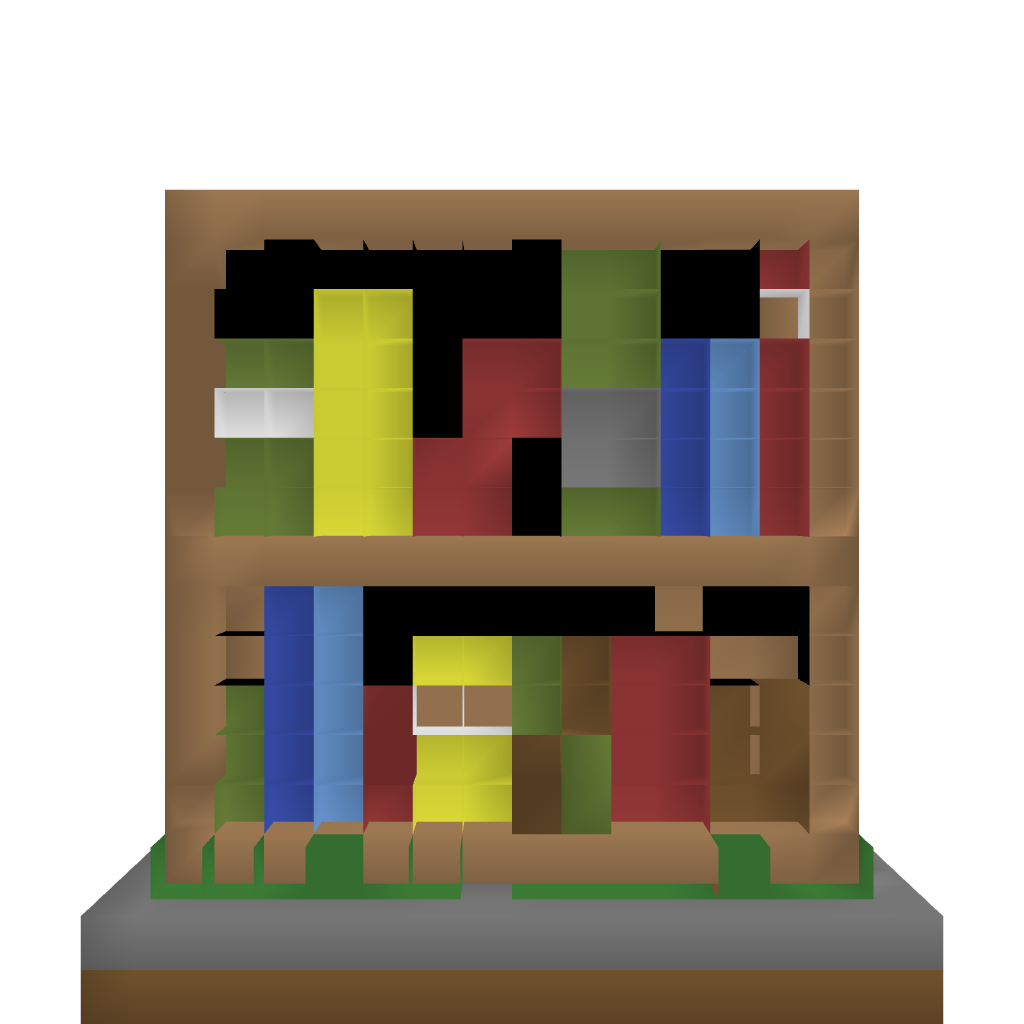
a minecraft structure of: Enchantment library bad low quality